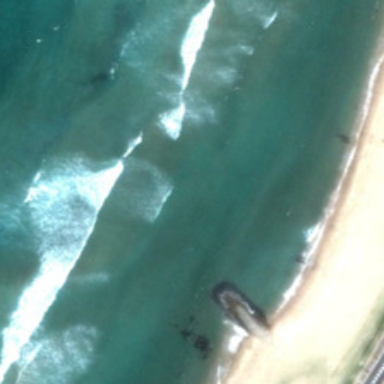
White waves are in a piece of blue ocean next to yellow beach .